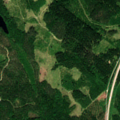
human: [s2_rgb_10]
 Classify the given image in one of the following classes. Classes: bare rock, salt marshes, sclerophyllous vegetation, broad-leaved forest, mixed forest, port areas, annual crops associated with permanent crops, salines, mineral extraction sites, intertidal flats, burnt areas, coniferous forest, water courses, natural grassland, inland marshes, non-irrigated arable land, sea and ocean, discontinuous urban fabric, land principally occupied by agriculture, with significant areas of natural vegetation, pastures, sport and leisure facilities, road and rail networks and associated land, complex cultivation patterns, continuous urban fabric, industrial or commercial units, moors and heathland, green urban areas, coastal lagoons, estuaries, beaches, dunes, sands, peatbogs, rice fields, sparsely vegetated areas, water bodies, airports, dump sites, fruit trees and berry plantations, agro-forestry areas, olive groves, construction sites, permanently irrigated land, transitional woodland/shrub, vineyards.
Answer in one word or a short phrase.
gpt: coniferous forest, mixed forest, transitional woodland/shrub, water bodies